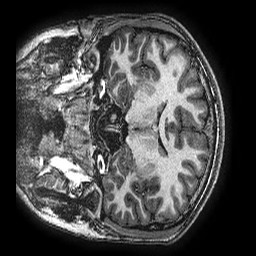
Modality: T1w
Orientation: coronal
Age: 18
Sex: male
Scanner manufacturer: ge
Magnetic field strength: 3 T
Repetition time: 0.00766 s
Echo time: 0.003476 s